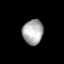
Tissue: lung
Cell type: Fibroblasts
Senescence score: 0.6421
Nuclear area (px): 496
Mean DAPI intensity: 173.302